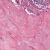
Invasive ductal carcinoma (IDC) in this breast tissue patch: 0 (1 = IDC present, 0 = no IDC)